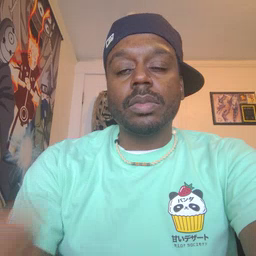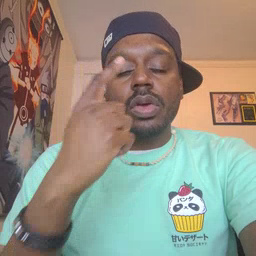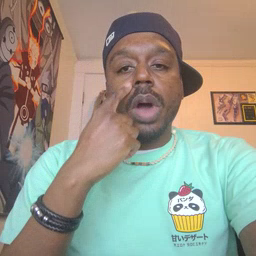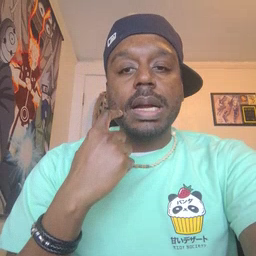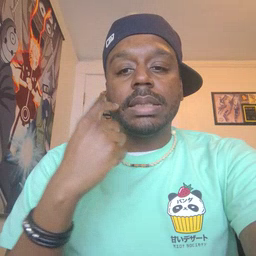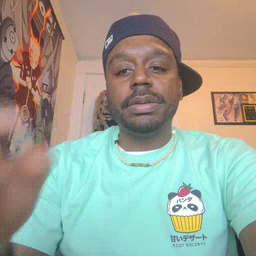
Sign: cry